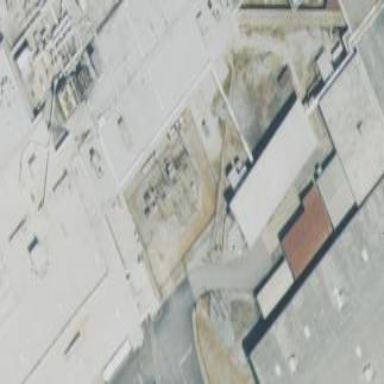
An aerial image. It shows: Industrial substation surrounded by fence.